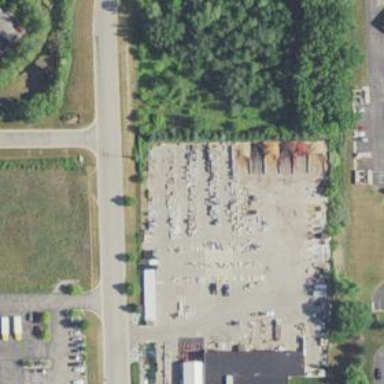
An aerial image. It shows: Storage area.